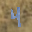
Label: 4